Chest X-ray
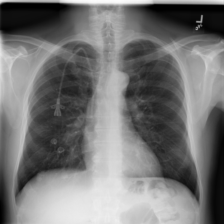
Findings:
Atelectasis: negative
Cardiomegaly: negative
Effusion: negative
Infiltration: negative
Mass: negative
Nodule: negative
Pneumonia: negative
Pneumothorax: negative
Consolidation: negative
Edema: negative
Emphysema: negative
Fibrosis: negative
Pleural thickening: negative
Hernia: negative